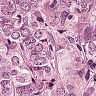
Metastatic tissue present: yes